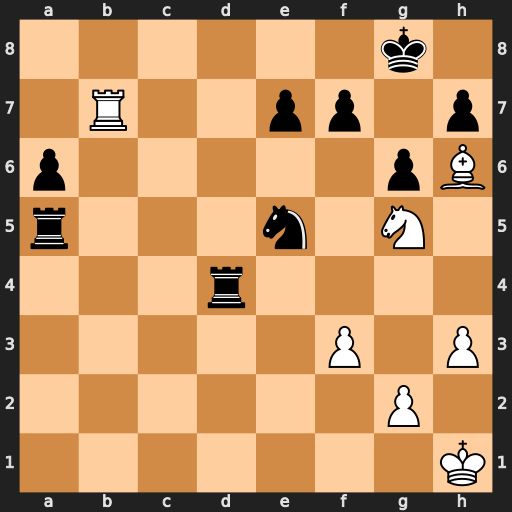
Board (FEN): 6k1/1R2pp1p/p5pB/r3n1N1/3r4/5P1P/6P1/7K
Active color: w
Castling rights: -
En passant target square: -
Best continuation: Rb8+ Rd8 Rxd8#